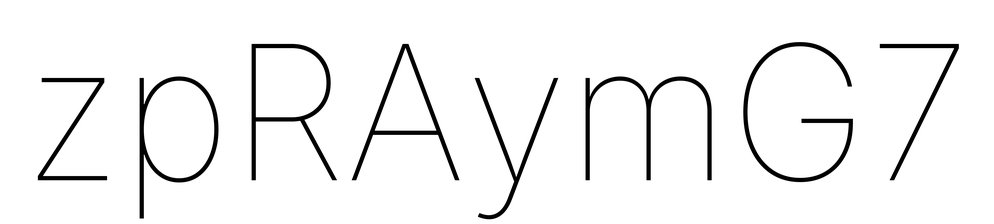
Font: Inter_Thin